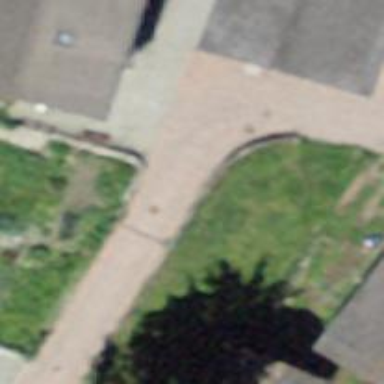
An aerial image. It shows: Living street.